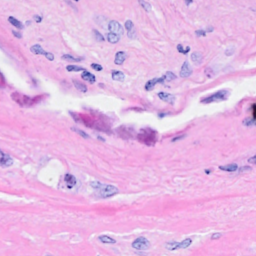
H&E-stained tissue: Breast